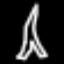
Label: The Eiffel Tower